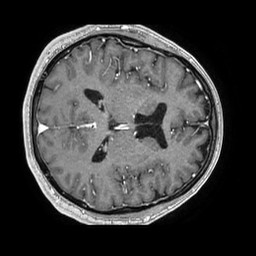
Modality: T1w
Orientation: axial
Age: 56
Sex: male
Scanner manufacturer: philips
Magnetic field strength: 1.5 T
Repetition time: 0.007595 s
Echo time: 0.003451 s